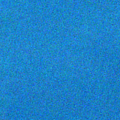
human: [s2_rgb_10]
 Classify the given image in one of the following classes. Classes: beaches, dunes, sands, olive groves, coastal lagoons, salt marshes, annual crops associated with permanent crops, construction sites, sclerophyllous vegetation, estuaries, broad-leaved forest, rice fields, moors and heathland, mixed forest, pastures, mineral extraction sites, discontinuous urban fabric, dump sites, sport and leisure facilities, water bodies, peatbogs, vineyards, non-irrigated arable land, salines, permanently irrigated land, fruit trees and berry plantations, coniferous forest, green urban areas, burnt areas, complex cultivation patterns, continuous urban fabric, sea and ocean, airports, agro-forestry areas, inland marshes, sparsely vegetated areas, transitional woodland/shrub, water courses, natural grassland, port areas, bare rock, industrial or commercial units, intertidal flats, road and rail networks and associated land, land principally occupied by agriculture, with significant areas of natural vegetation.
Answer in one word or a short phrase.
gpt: sea and ocean